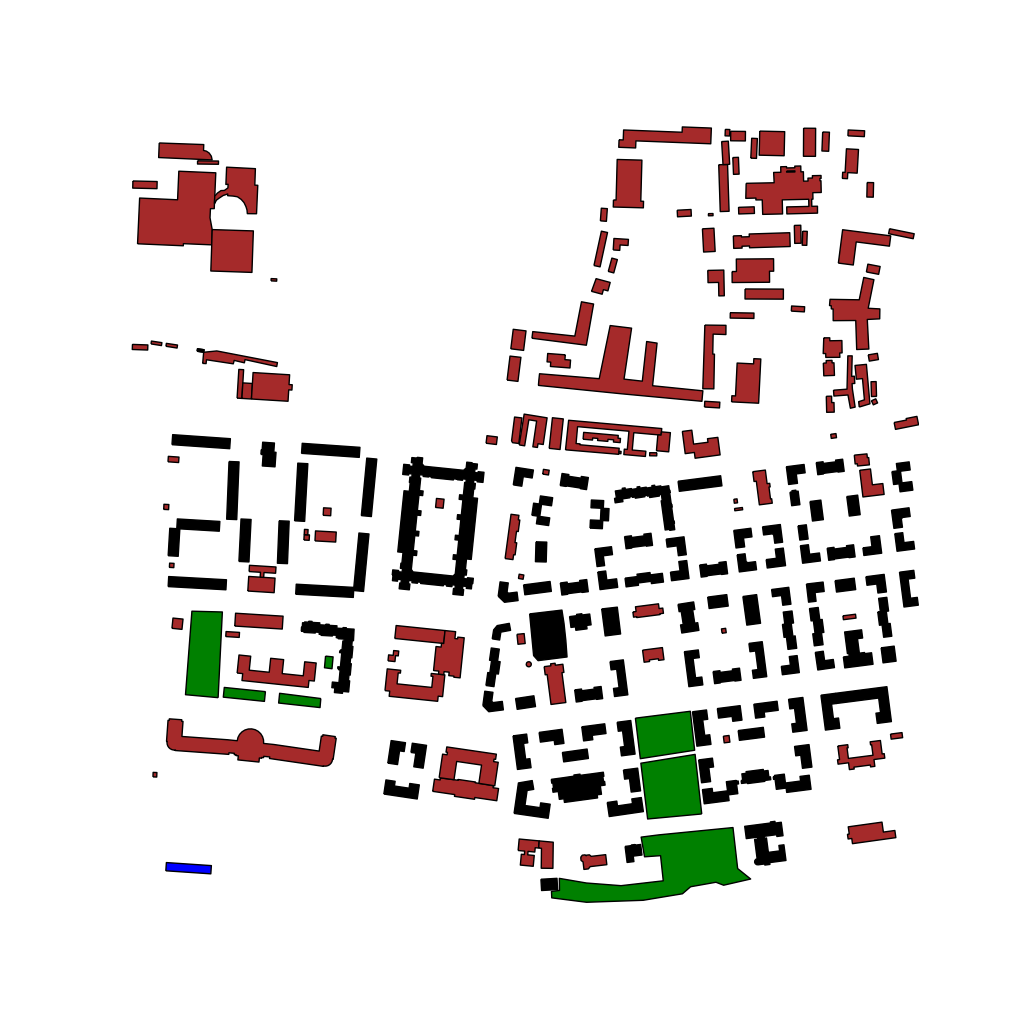
Tags: overhead vector_map, business, industrial, recreation, residential, special, historical, modern, soviet, high_rise, individual_rise, low_rise, medium_rise, density_1, Building, Facility, Park, Sportpl, 1.0 km²